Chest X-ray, PA view. Patient: 37 years old, sex M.
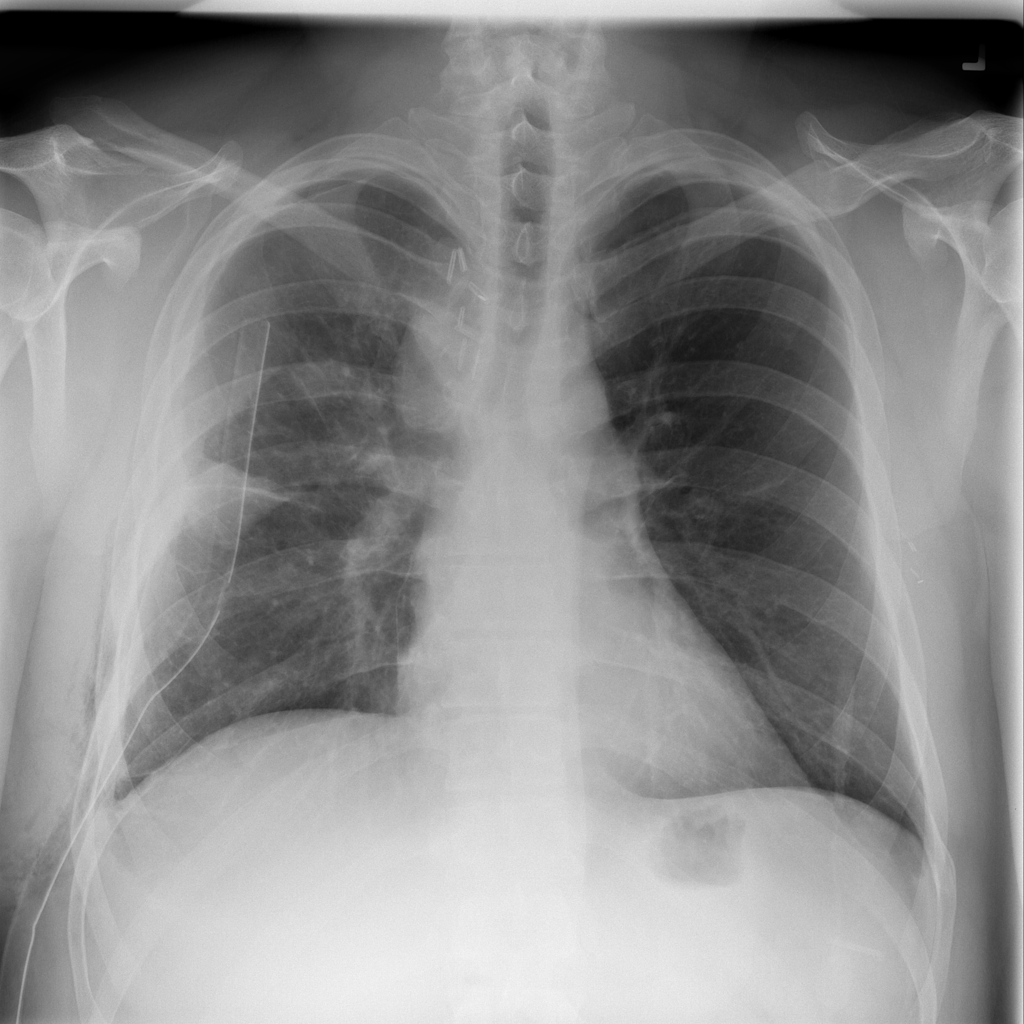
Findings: Emphysema, Pneumothorax